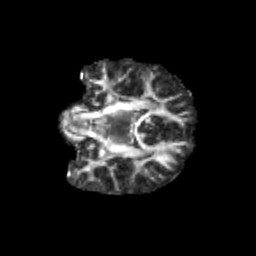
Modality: FA
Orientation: coronal
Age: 10
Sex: female
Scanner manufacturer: siemens
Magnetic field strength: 3 T
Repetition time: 3.8 s
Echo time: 0.07 s